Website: macys
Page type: store-pickup
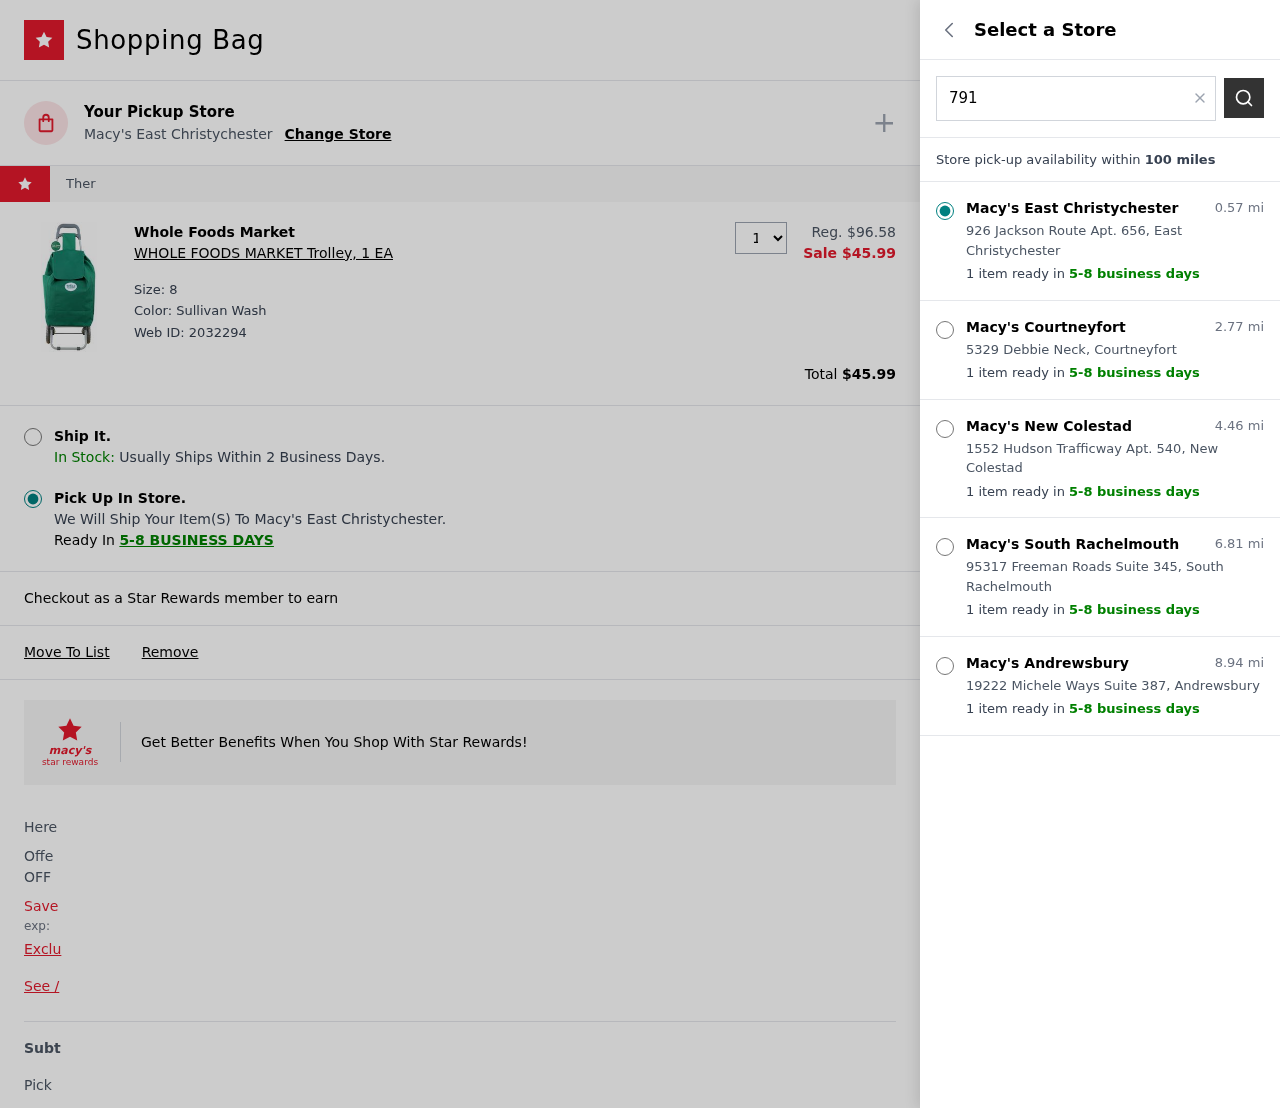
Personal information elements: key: PII_LOCATION1_CITY
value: East Christychester
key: PII_LOCATION1_STREET
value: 926 Jackson Route Apt. 656
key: PII_LOCATION2_CITY
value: Courtneyfort
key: PII_LOCATION2_STREET
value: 5329 Debbie Neck
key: PII_LOCATION3_CITY
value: New Colestad
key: PII_LOCATION3_STREET
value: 1552 Hudson Trafficway Apt. 540
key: PII_LOCATION4_CITY
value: South Rachelmouth
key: PII_LOCATION4_STREET
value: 95317 Freeman Roads Suite 345
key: PII_LOCATION5_CITY
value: Andrewsbury
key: PII_LOCATION5_STREET
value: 19222 Michele Ways Suite 387
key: PII_POSTCODE
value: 79149
Product elements: key: PRODUCT1_BRAND
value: Whole Foods Market
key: PRODUCT1_NAME
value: WHOLE FOODS MARKET Trolley, 1 EA
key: PRODUCT1_PRICE
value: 45.99
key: PRODUCT1_QUANTITY
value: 1
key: PRODUCT1_ORIGINAL_PRICE
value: $96.58
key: PRODUCT1_WEB_ID
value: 2032294
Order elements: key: ORDER_TOTAL
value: $45.99
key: ORDER_DELIVERY_DATE
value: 5-8 business days
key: ORDER_DELIVERY_DATE
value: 5-8 BUSINESS DAYS
Search elements: key: SEARCH_LOCATION
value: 79149